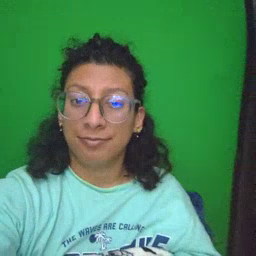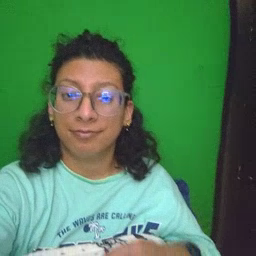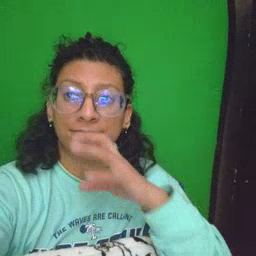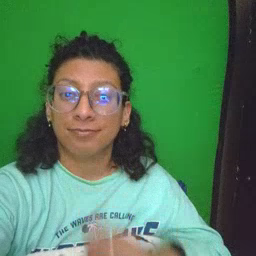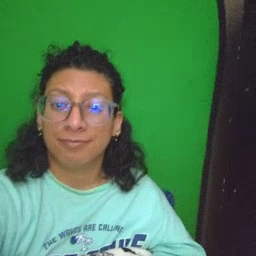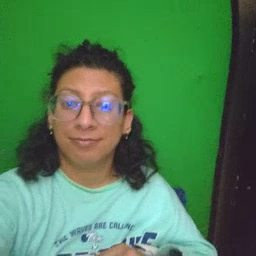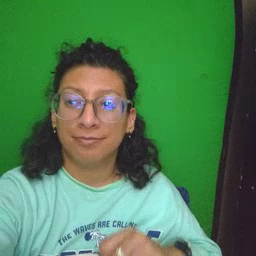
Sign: old